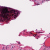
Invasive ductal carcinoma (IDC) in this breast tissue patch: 0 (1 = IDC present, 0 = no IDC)